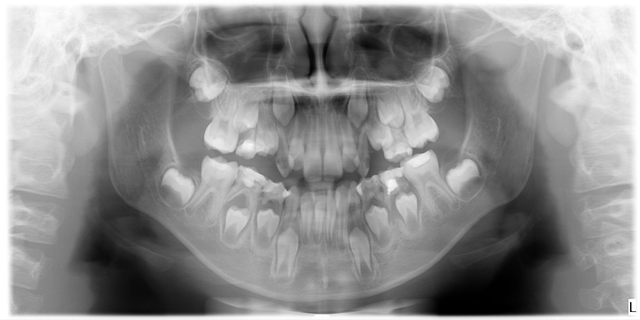
child